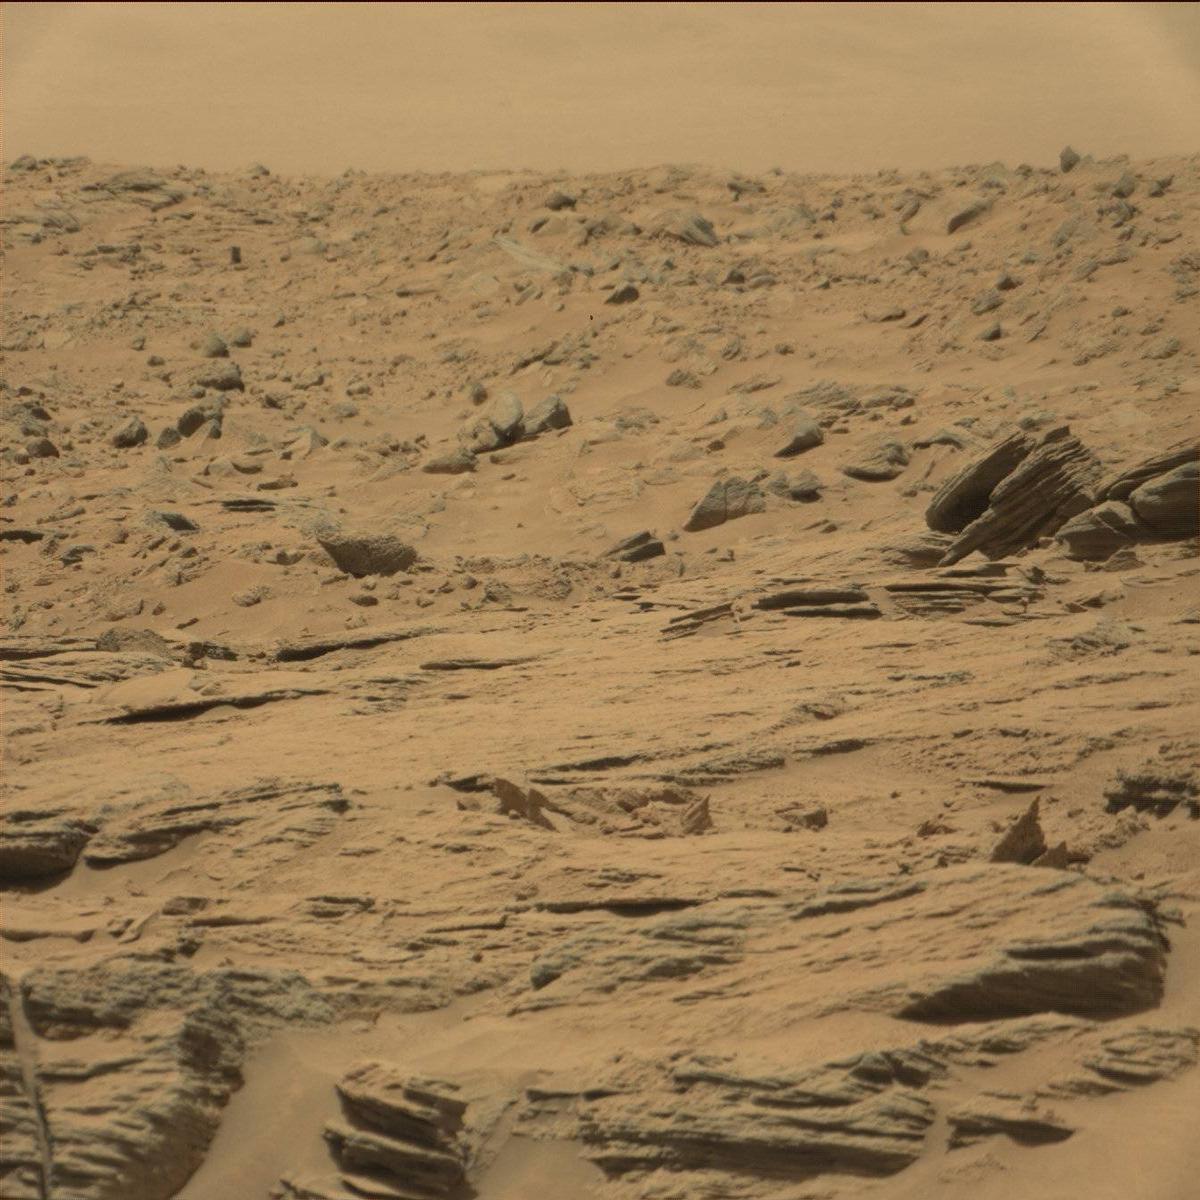
Terrain classes present: Bedrock, Ridge, Sand / Soil